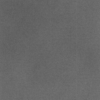
Label: dusty